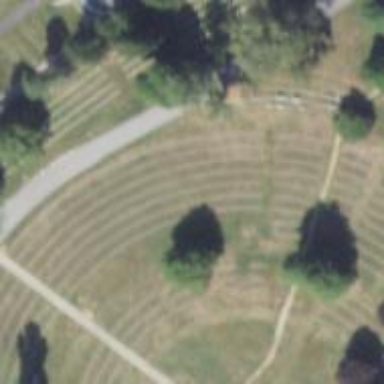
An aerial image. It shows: Memorial site with historic significance.